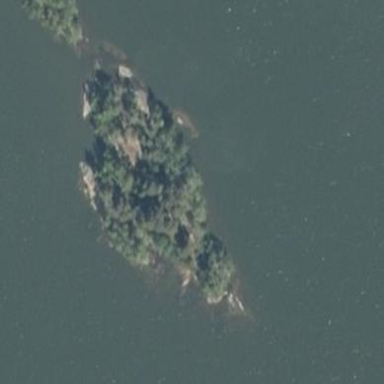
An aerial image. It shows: Island.